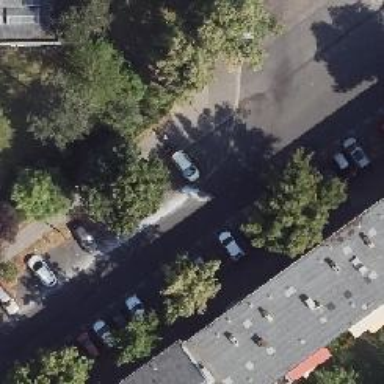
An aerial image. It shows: Residential road with asphalt surface. Both sides have sidewalks and there is parking lane available.